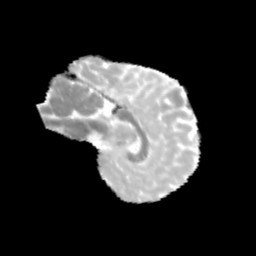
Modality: MD
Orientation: sagittal
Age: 13
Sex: male
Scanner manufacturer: siemens
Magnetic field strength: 3 T
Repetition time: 3.8 s
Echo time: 0.07 s